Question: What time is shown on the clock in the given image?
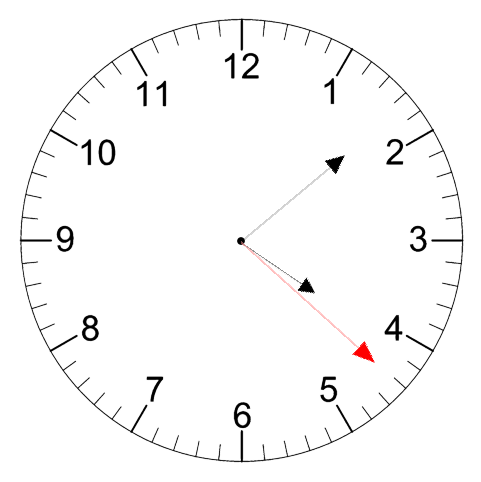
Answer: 04:08:22